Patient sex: M
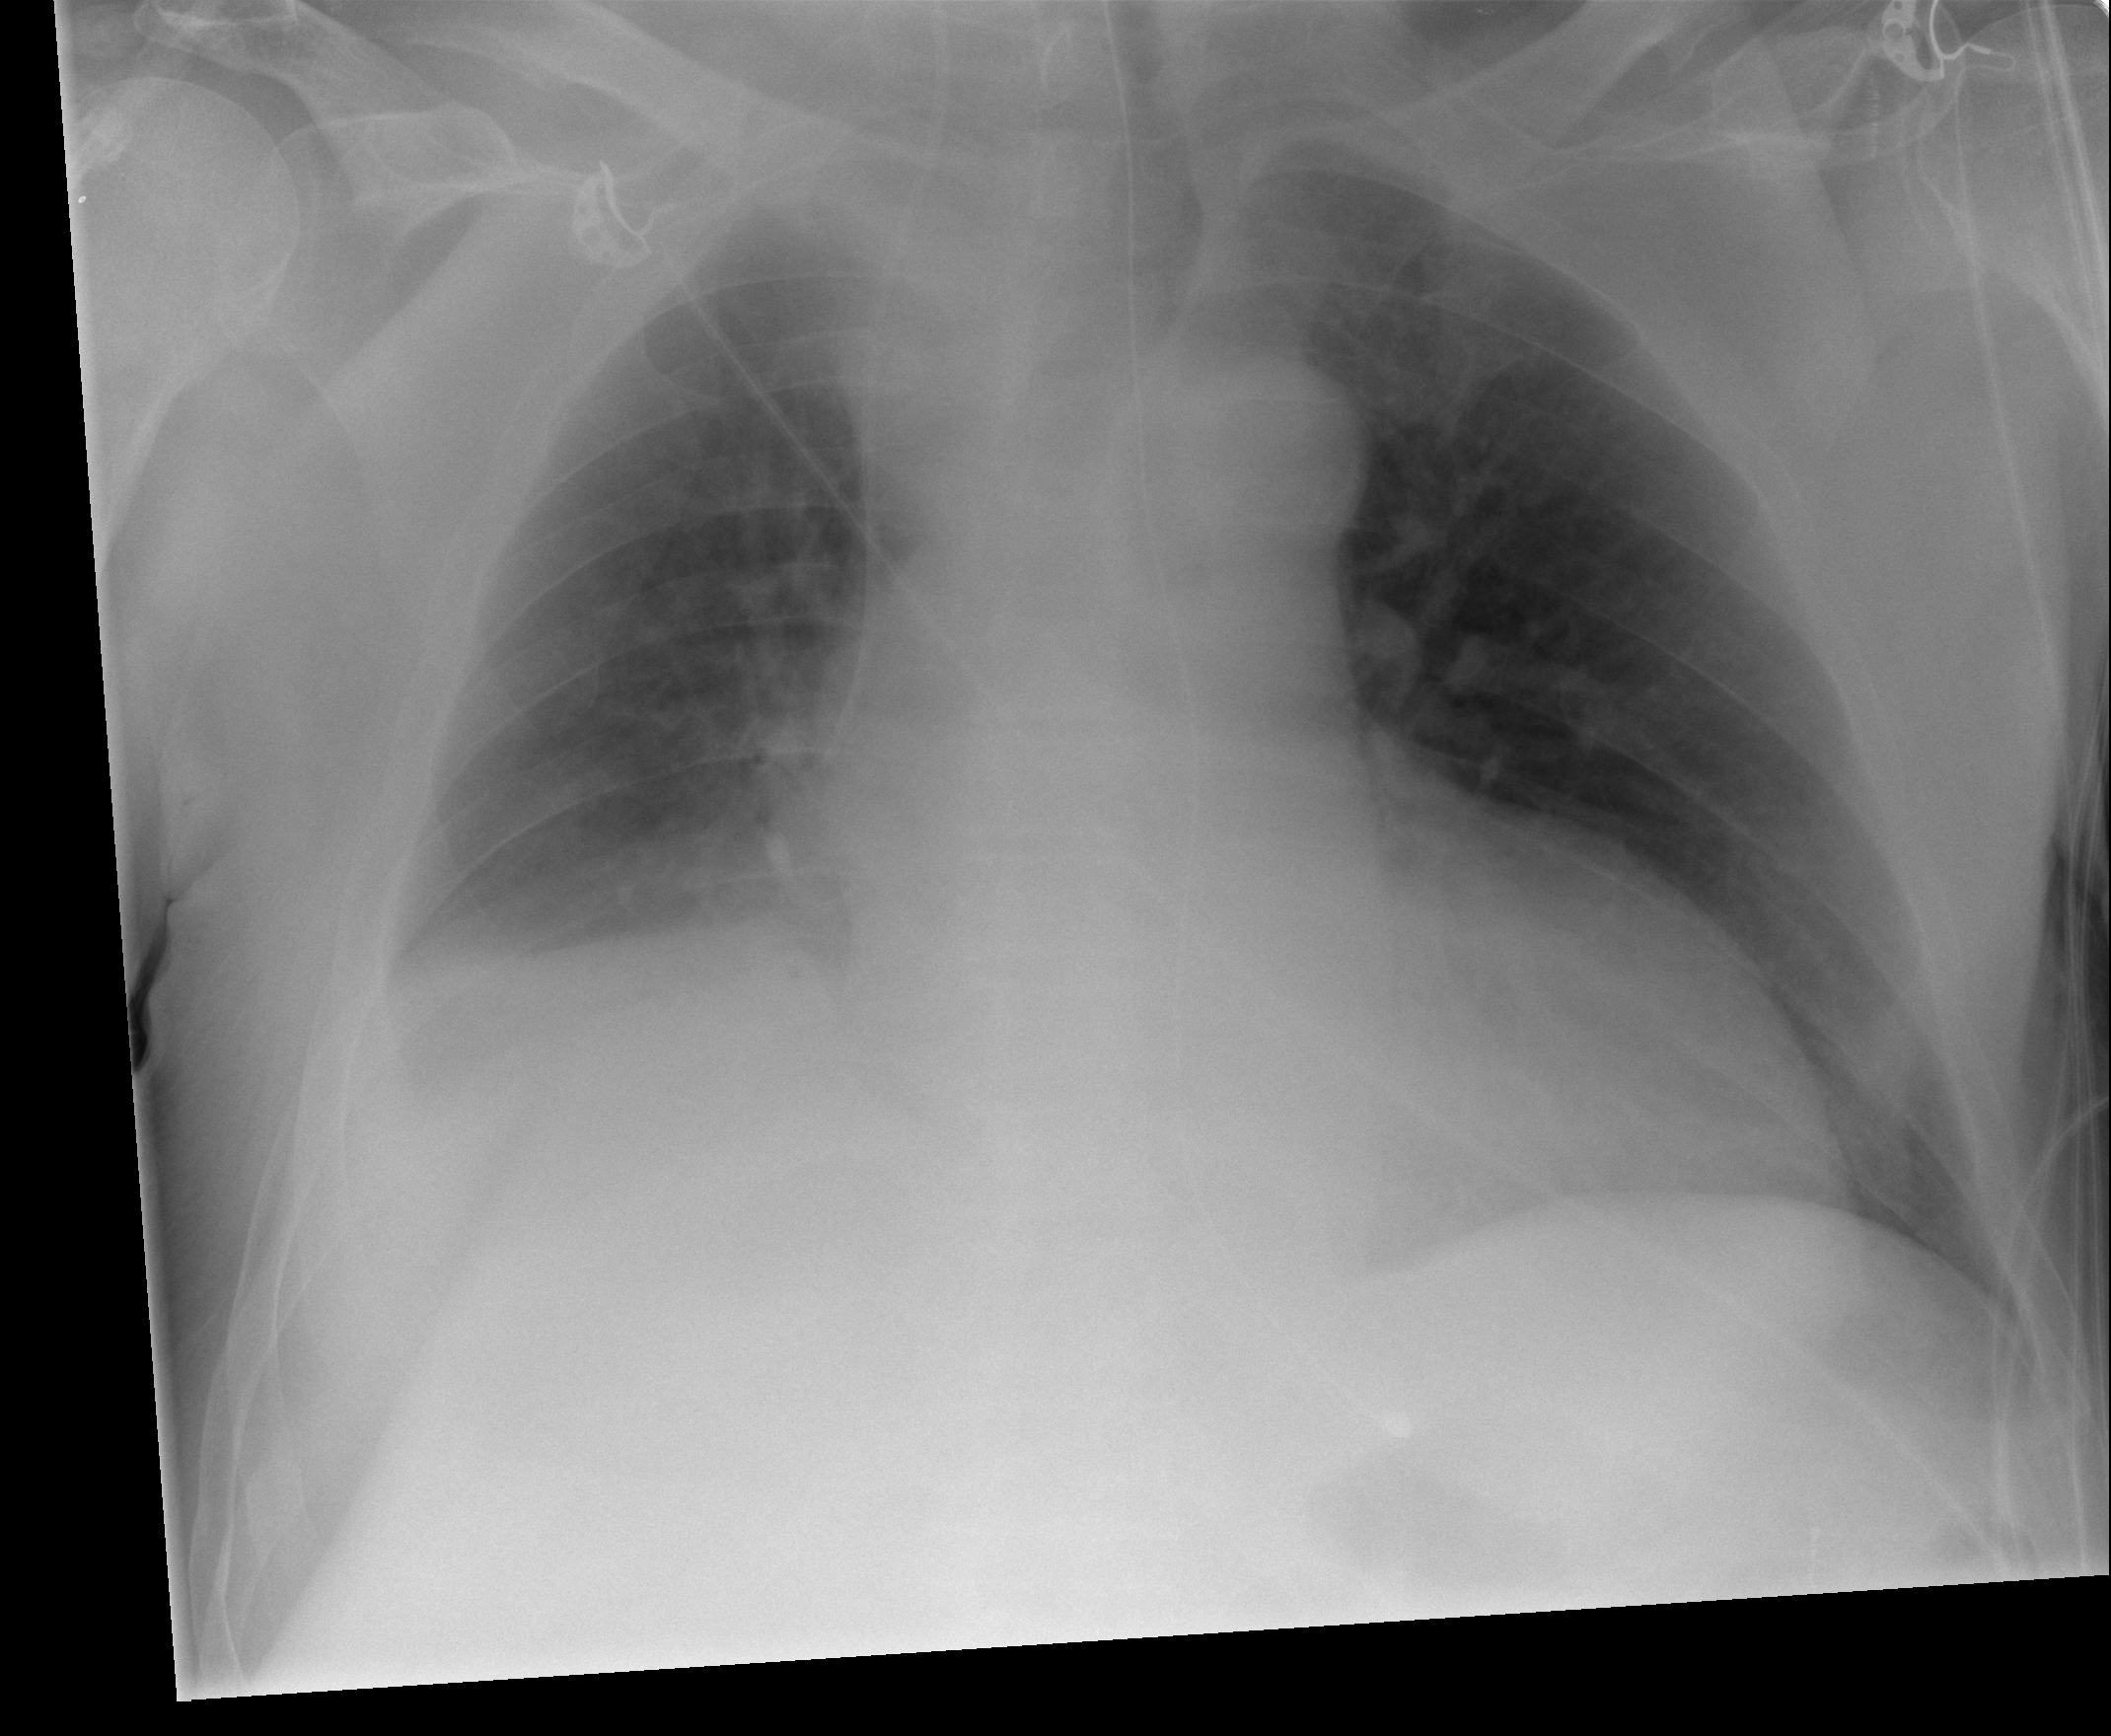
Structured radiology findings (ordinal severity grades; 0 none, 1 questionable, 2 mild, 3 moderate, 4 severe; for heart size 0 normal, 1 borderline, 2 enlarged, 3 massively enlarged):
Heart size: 2
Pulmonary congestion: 0
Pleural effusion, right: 1
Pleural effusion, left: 0
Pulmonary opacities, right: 0
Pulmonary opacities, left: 0
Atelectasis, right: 0
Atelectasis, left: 0